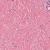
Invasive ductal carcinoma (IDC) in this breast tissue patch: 0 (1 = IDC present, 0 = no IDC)